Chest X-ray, PA view. Patient: 28 years old, sex F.
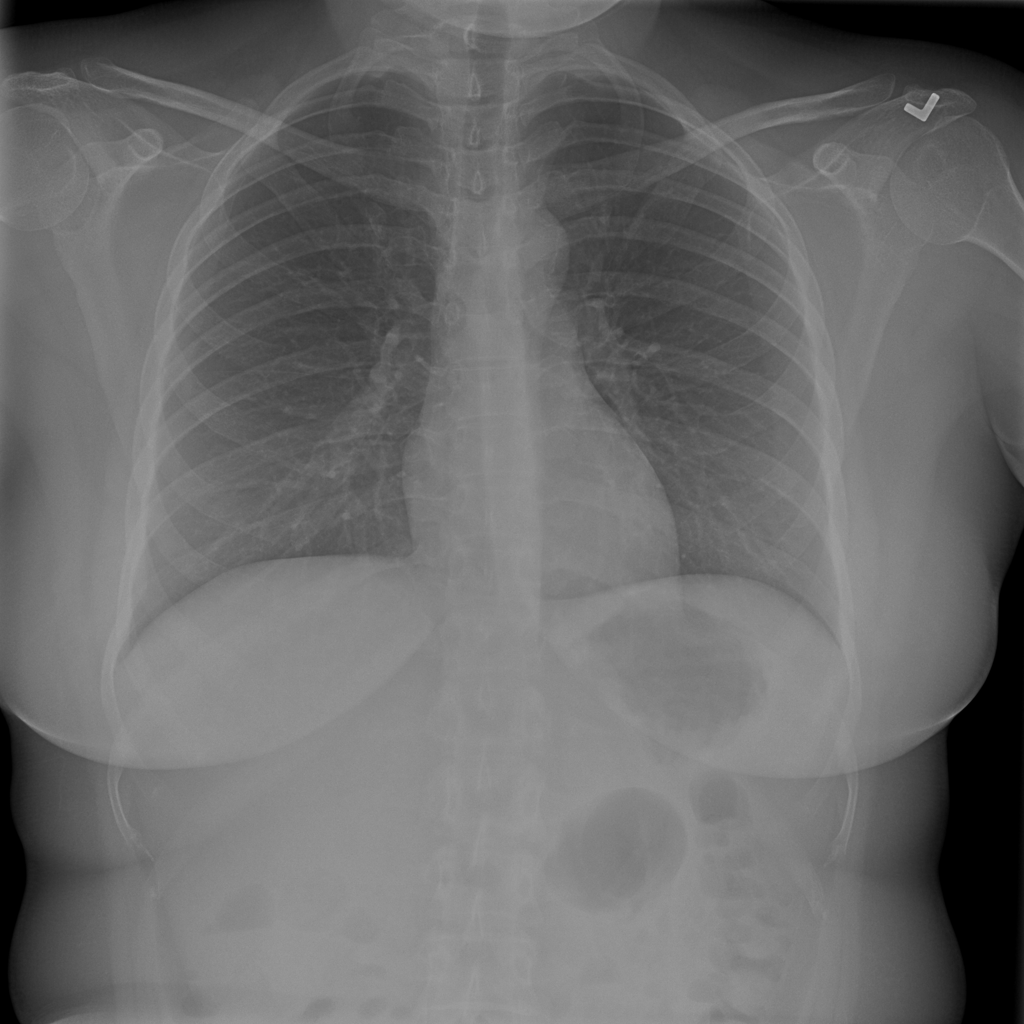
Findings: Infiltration